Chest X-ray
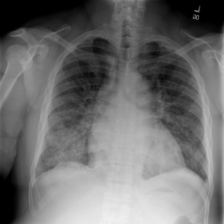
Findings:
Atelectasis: negative
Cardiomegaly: negative
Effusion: negative
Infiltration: negative
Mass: negative
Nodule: negative
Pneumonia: positive
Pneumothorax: negative
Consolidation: positive
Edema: negative
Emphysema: negative
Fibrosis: negative
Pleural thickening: negative
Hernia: negative